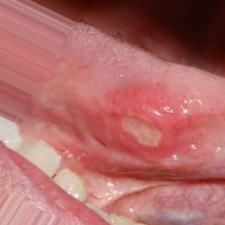
Condition: Mouth Ulcer